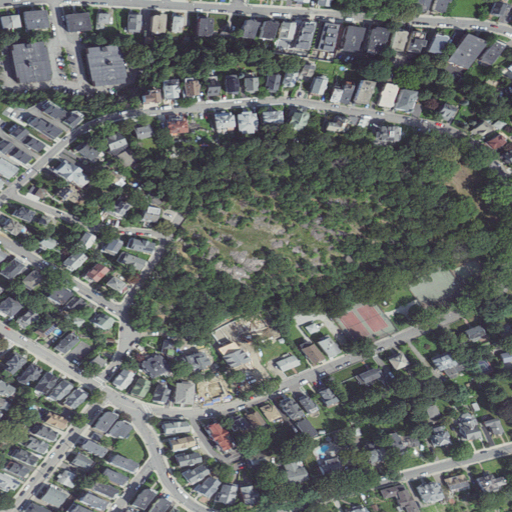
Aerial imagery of mountain in Massachusetts named Savin Hill containing medium intensity development, high intensity development, low intensity development, and open development